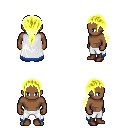
a pixel art fantasy rpg character, male body template, human, dark skin, white trimmed cape, white pants, gold ponytail hairstyle, brown shoes, four views (front, back, left, right), 2x2 character sprite sheet, small pixel art, hard edges, no anti-aliasing